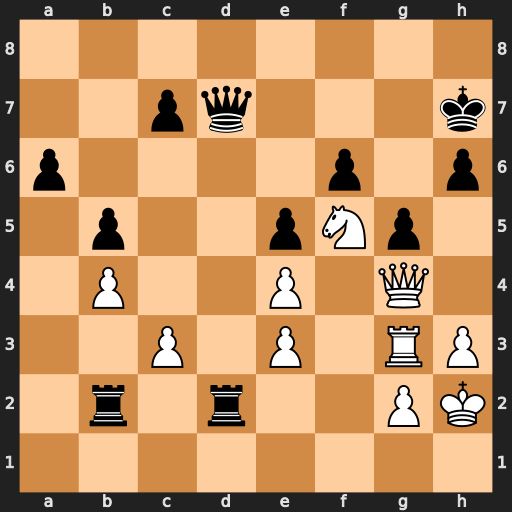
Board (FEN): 8/2pq3k/p4p1p/1p2pNp1/1P2P1Q1/2P1P1RP/1r1r2PK/8
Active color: w
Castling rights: -
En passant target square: -
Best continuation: Qh5 Rxg2+ Rxg2 Rxg2+ Kxg2